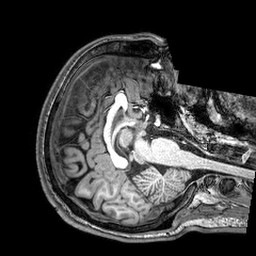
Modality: T1w
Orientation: axial
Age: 24
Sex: male
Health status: healthy
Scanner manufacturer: philips
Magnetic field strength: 3 T